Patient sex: F
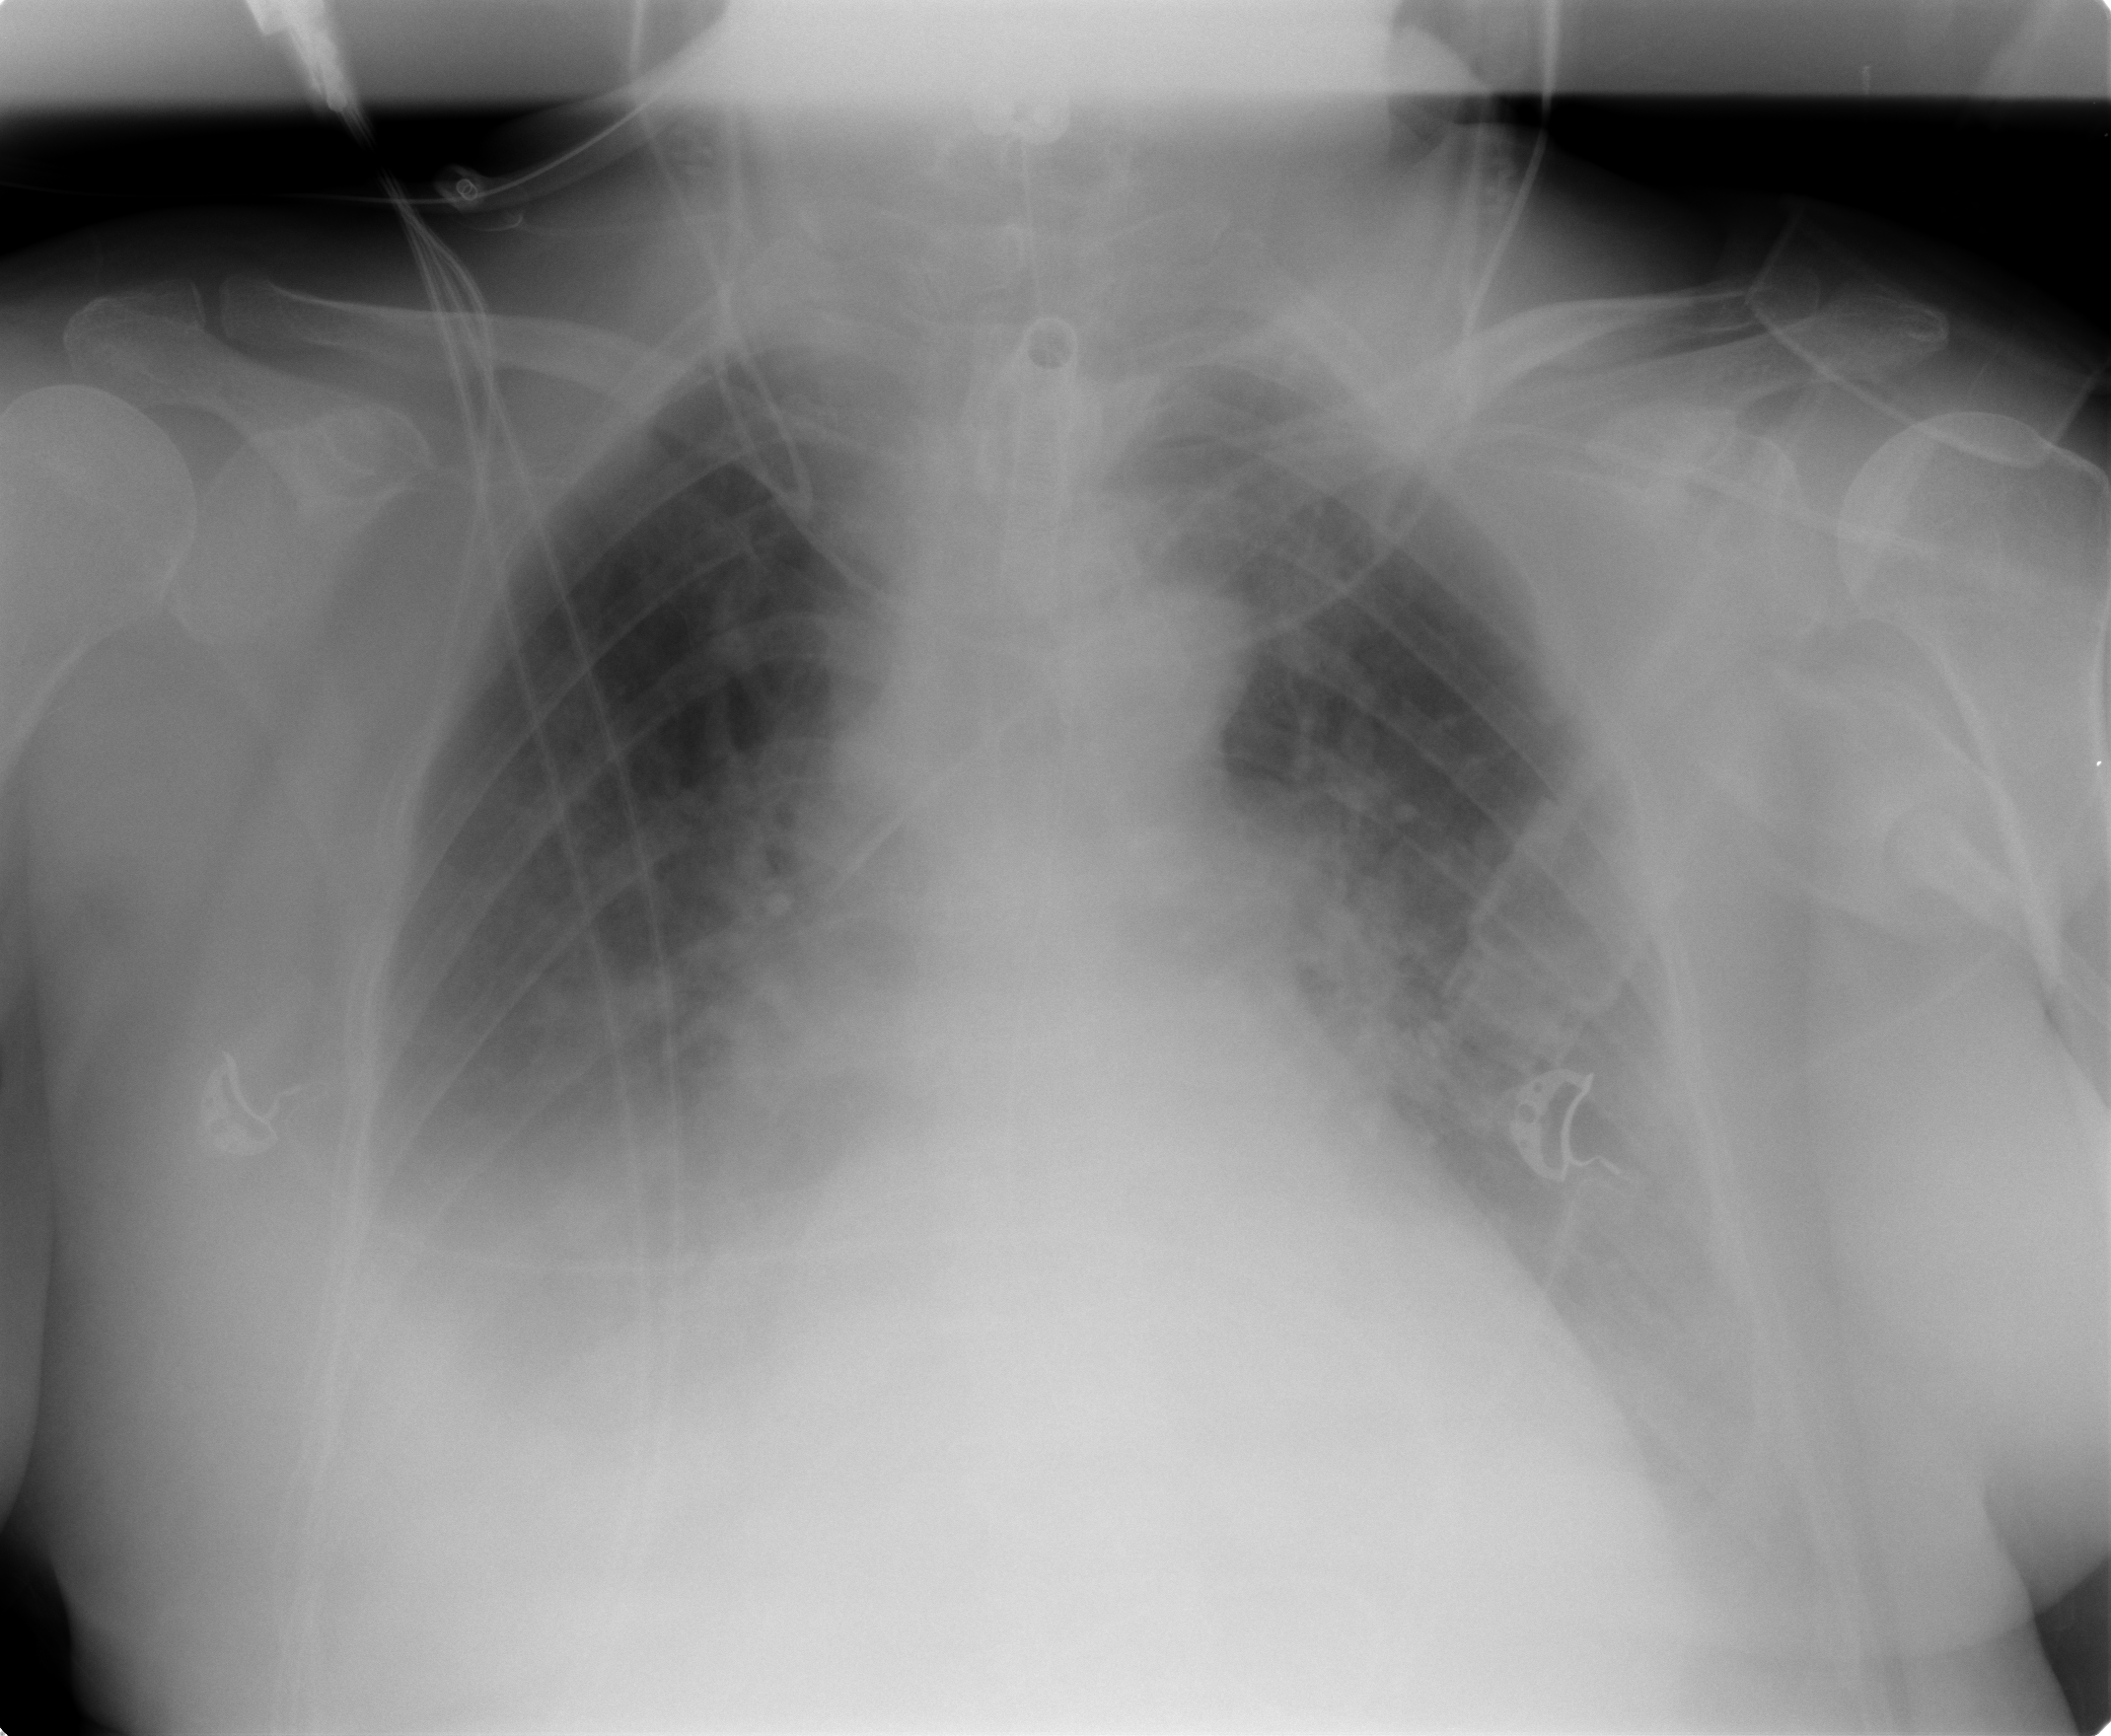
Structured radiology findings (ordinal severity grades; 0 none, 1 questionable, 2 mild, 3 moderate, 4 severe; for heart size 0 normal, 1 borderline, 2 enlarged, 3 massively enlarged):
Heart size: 1
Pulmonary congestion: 2
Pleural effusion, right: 3
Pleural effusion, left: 2
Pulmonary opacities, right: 2
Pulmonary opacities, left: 2
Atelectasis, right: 3
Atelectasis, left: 3